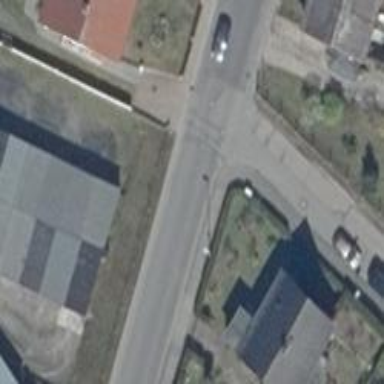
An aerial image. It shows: Road with "give way" sign.